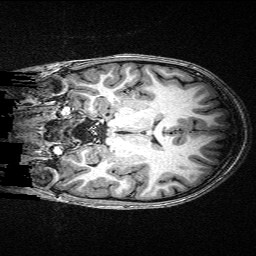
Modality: T1w
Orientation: coronal
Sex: female
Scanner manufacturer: siemens
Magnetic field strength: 3 T
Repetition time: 2.3 s
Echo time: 0.00336 s